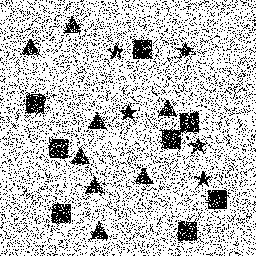
Squares: 8
Triangles: 8
Stars: 5
Total shapes: 21